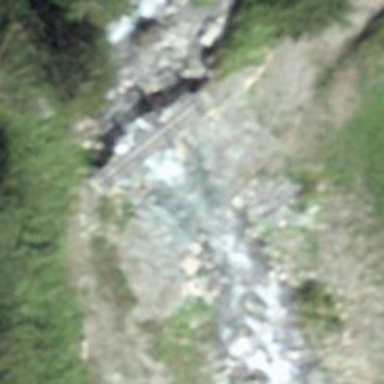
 providing excellent visibility along the trail."